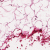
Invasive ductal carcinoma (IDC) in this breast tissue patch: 0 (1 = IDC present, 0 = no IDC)